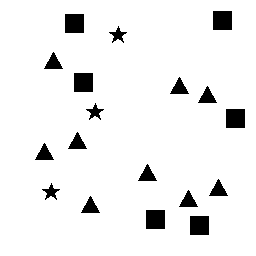
Squares: 6
Triangles: 9
Stars: 3
Total shapes: 18